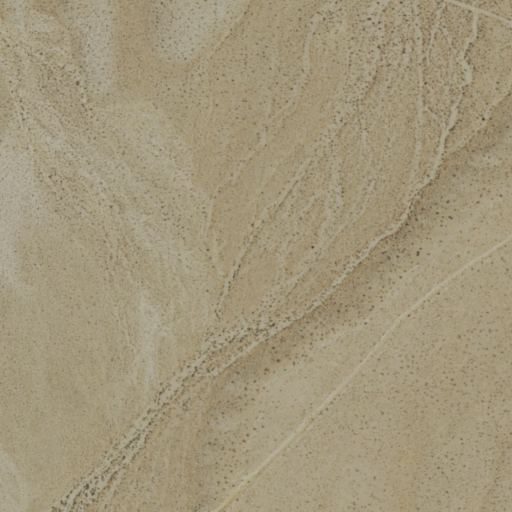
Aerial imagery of valley in Nevada named Water Canyon containing only shrub